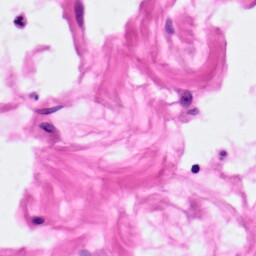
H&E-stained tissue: Pancreatic